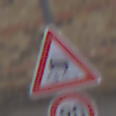
Verkehrszeichen: SchleuderOderRutschgefahr
Zusatzzeichen unten: Geschwindigkeit80
Umgebung: Outdoor, Urban
Tageszeit: MorningAfternoon
Wetter: Overcast
Licht: Natural
Jahreszeit: NotSpecified
Kontrast: LowContrast